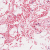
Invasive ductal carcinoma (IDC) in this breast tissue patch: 0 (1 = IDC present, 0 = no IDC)